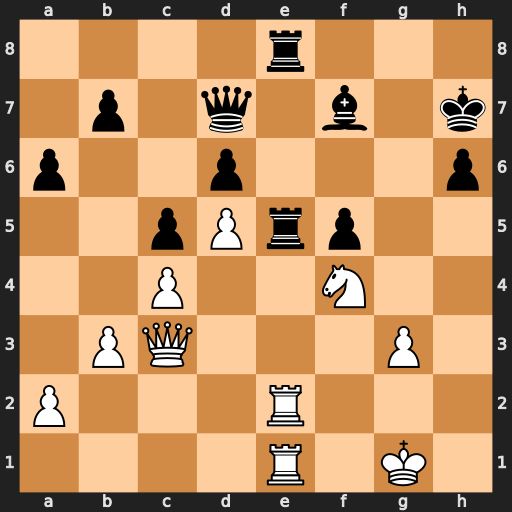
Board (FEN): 4r3/1p1q1b1k/p2p3p/2pPrp2/2P2N2/1PQ3P1/P3R3/4R1K1
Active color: w
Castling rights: -
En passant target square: -
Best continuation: Rxe5 dxe5 Rxe5